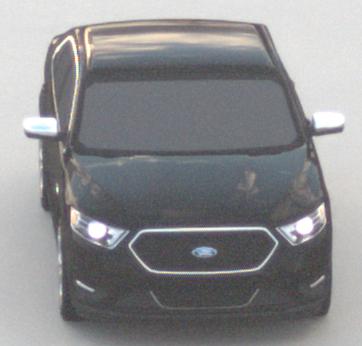
Make: Ford
Model: Taurus
Detailed model: SHO
Model produced from: 2012
Model produced until: 2019
Doors: 4
Color: black
Road condition: dry road
Daytime: sunrise or sunset
Contrast: low contrast